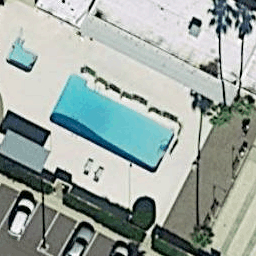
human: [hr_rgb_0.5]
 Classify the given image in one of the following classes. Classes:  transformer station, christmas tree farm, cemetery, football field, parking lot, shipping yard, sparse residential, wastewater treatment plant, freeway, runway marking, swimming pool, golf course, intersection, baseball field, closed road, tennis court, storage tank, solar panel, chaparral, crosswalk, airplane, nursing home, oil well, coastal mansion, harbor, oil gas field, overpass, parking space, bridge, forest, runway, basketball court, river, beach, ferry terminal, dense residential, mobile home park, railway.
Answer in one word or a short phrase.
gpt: swimming pool